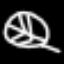
Label: leaf